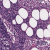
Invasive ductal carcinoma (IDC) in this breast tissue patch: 0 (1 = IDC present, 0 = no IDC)